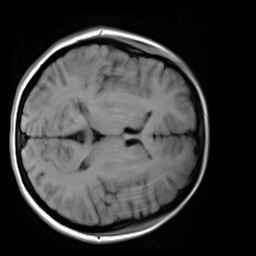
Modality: T1w
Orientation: axial
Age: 23
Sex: female
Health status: healthy
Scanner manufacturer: siemens
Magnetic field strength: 3 T
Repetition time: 4.1 s
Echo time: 0.0085 s